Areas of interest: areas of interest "Chongqing Geleshan Martyrs' Memorial Park Poetry and Prose Stele Forest"
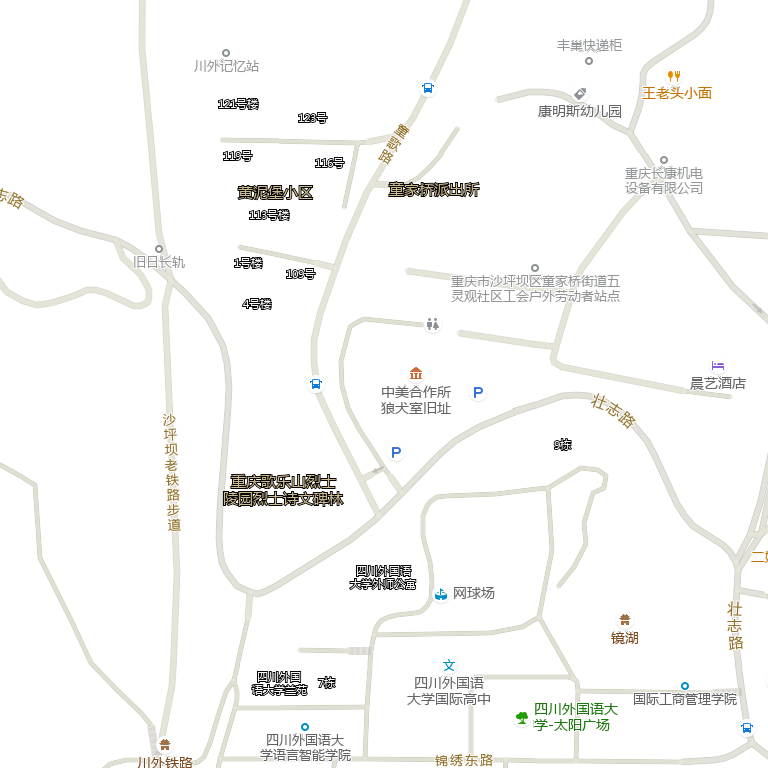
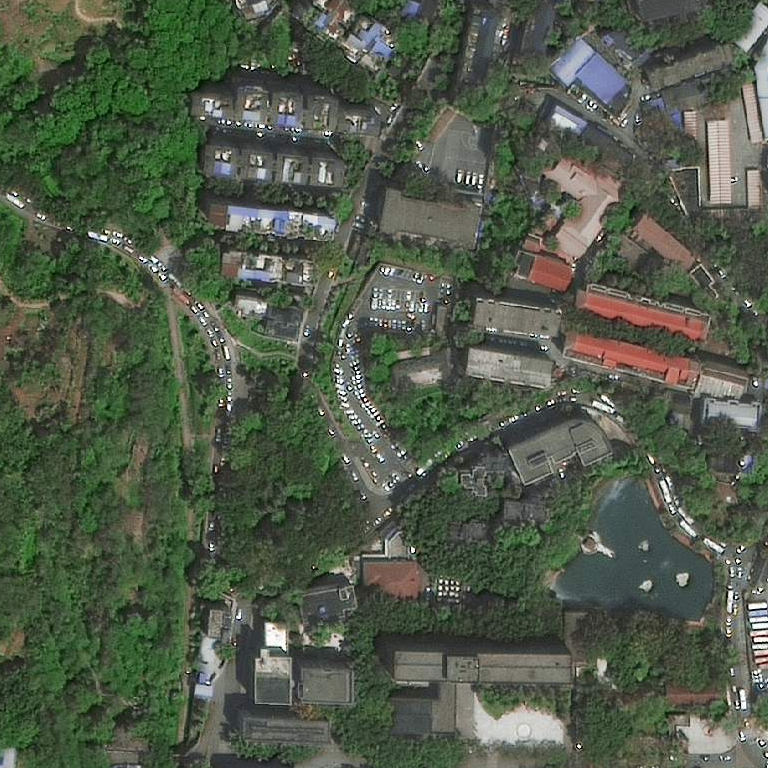